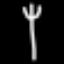
Label: fork